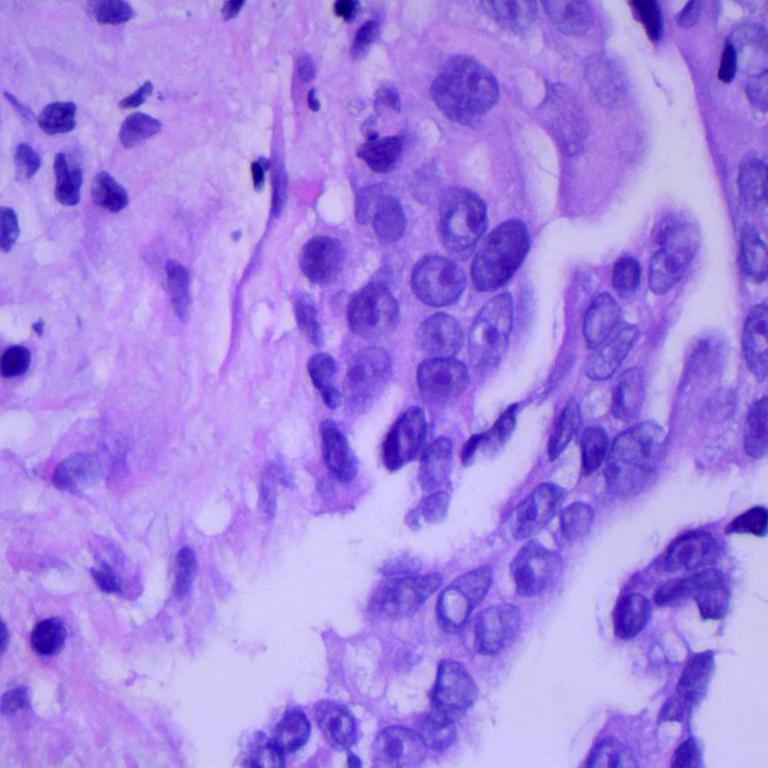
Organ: lung
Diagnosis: adenocarcinomas